Question: I want to be able to set all the pixels on the screen to a specific color. The method I am using is creating all the pixels in a raw data array and then create an UIImage which I put in an UIImageView. I cropped the code down to this which is still showing the problem, I think I have done something stupid by creating the image but I have read all the documentation and imho everything seems fine:
'''
public struct PixelData {
var a: UInt8 = 255
var r: UInt8
var g: UInt8
var b: UInt8
}
'''
'''
func halfRood()->[PixelData] {
var data: [PixelData] = []
for(var i = 0; i < Int(Constants.Resolution.x); i++) {
for(var j = 0; j < Int(Constants.Resolution.y); j++) {
if(j < Int(Constants.Resolution.y/2)) {
data.append(PixelData(a: 255, r: 255, g: 0, b: 0))
} else {
data.append(PixelData(a: 255, r: 0, g: 0, b: 0))
}
}
}
return data
}
'''
'''
func imageFromARGB32Bitmap(pixels: [PixelData], width: UInt, height: UInt) -> UIImage? {
let bitsPerComponent: UInt = 8
let bitsPerPixel: UInt = 32
let rgbColorSpace = CGColorSpaceCreateDeviceRGB()
let bitmapInfo:CGBitmapInfo = CGBitmapInfo(CGImageAlphaInfo.PremultipliedFirst.rawValue)
var data = pixels
let providerRef = CGDataProviderCreateWithCFData(NSData(bytes: &data, length: data.count * sizeof(PixelData)))
let providerRefthing: CGDataProvider = providerRef
let cgImage = CGImageCreate(width, height, bitsPerComponent, bitsPerPixel, width * UInt(sizeof(PixelData)), rgbColorSpace, bitmapInfo, providerRef, nil, true, kCGRenderingIntentDefault)
let cgiimagething: CGImage = cgImage
return UIImage(CGImage: cgImage)
}
'''
'''
func updateUI() {
let data = halfRood()
if let image = imageFromARGB32Bitmap(data, width: UInt(Constants.Resolution.x), height: UInt(Constants.Resolution.y)) {
imageView?.image = image
}
}
'''
The output looks like the following picture, while I expected something like:
[red half | black half]

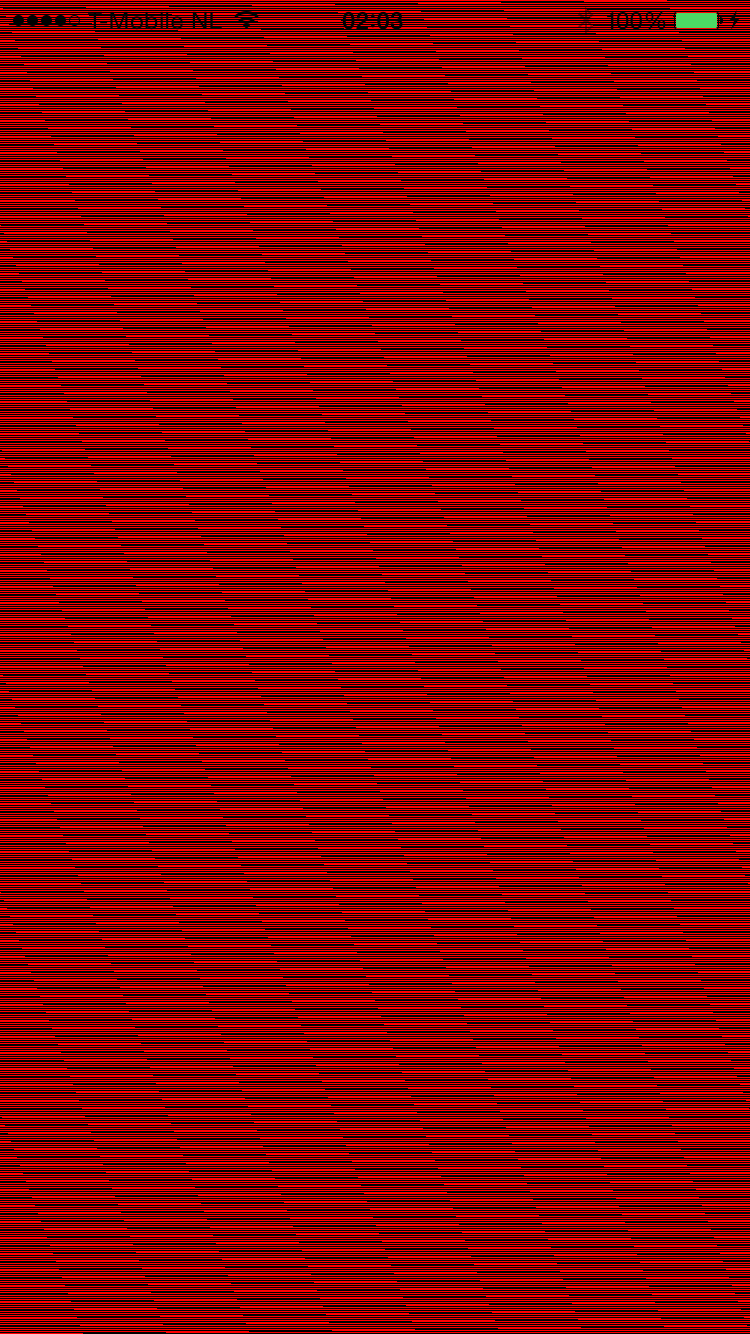
Answer: CoreGraphics expects pixel data as rows, not columns. Just flip your for-statements like this:
'''
func halfRood()->[PixelData] {
var data: [PixelData] = []
for(var y = 0; y < Int(Constants.Resolution.y); y++) {
for(var x = 0; x < Int(Constants.Resolution.x); x++) {
if(y < Int(Constants.Resolution.y/2)) {
data.append(PixelData(a: 255, r: 255, g: 0, b: 0))
} else {
data.append(PixelData(a: 255, r: 0, g: 0, b: 0))
}
}
}
return data
}
'''